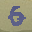
Label: 6